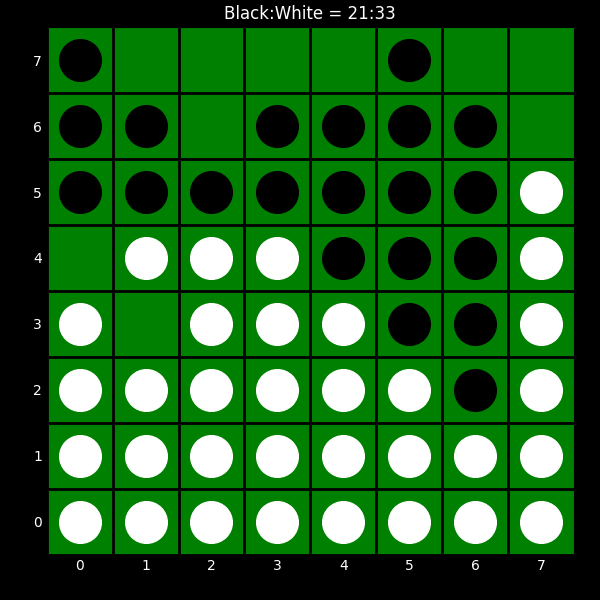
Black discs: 21
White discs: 33